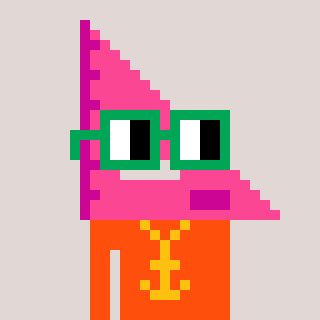
a pixel art character with square green glasses, a squadron ruler-shaped head and a orange-colored body on a warm background